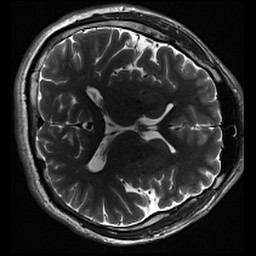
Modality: inplaneT2
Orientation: axial